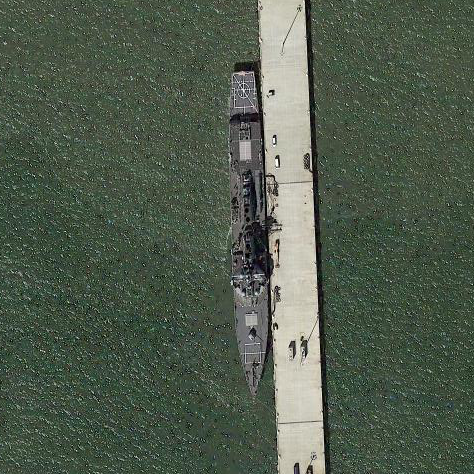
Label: destroyer